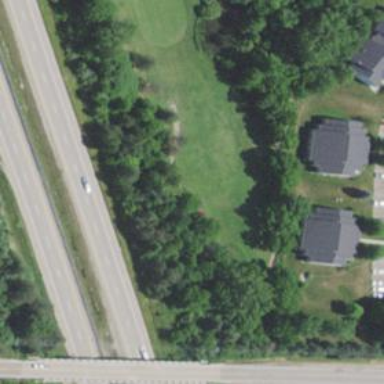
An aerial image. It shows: Golf cartpath that is also road path.